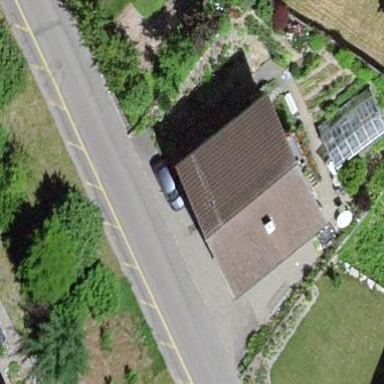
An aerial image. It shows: Residential building.